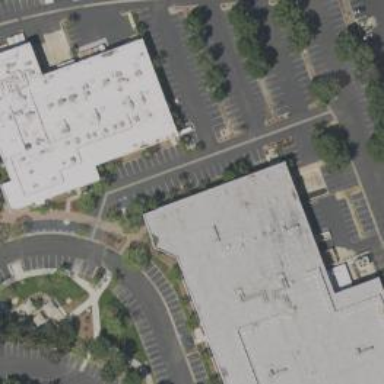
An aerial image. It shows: Commercial building.